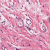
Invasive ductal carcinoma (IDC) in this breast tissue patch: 0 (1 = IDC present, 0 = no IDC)